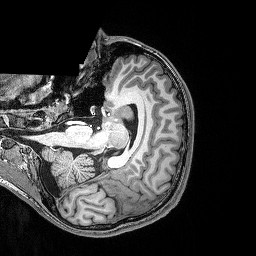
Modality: T1w
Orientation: axial